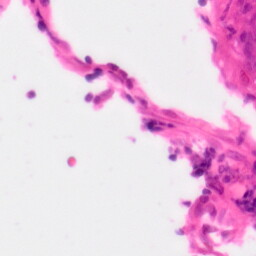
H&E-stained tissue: Colon